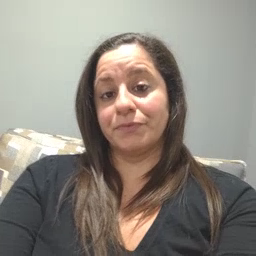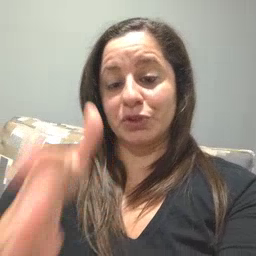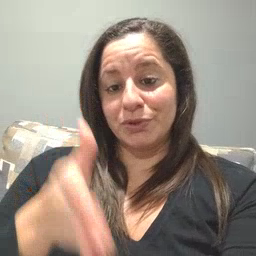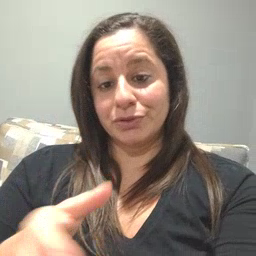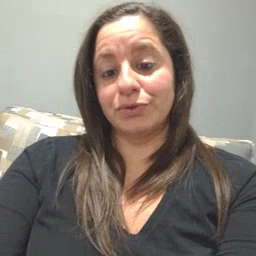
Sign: person